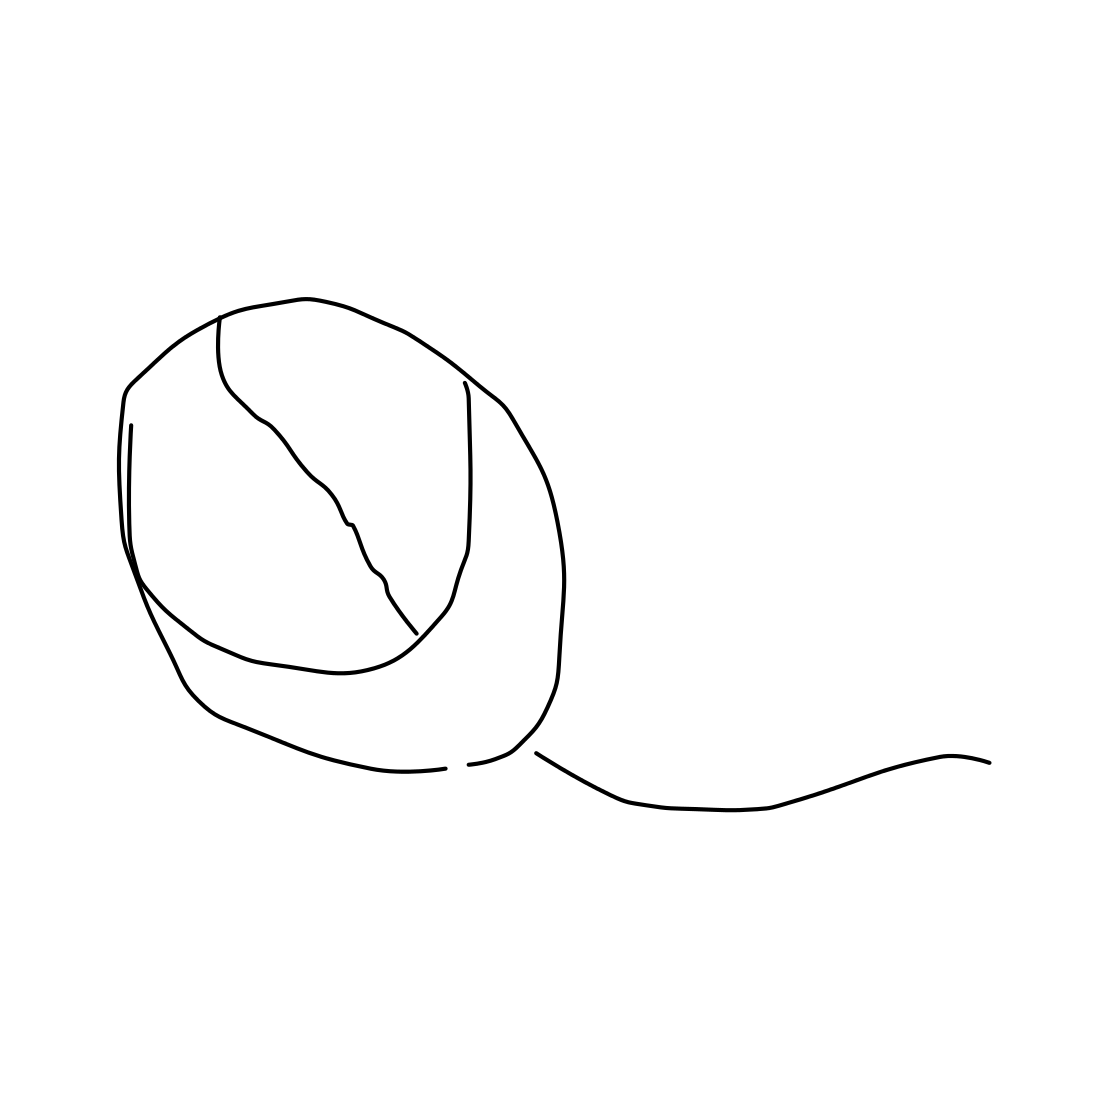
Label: computer-mouse